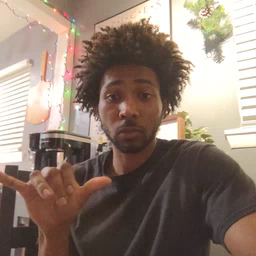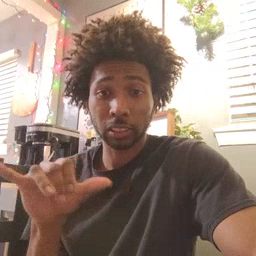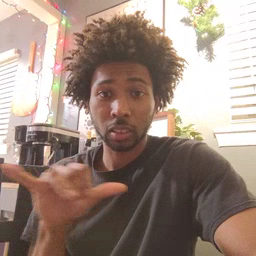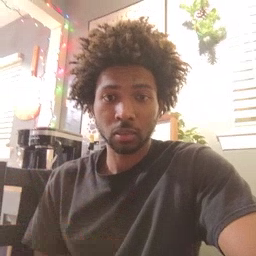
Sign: same